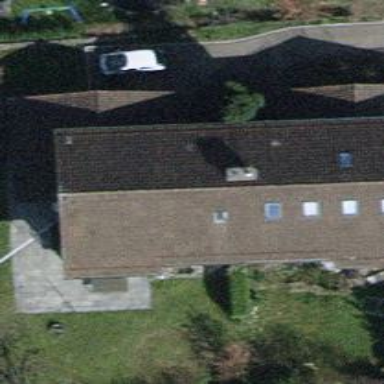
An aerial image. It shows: Semidetached house.